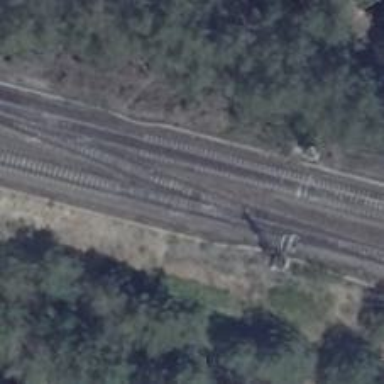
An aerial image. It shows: Railway track with contact lines for electrification.